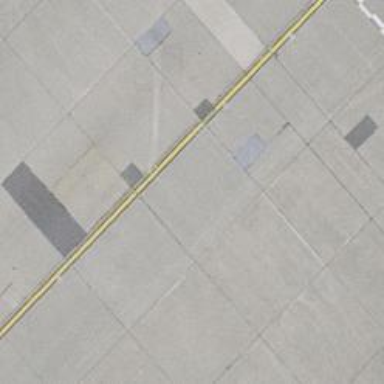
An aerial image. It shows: Airport parking position.